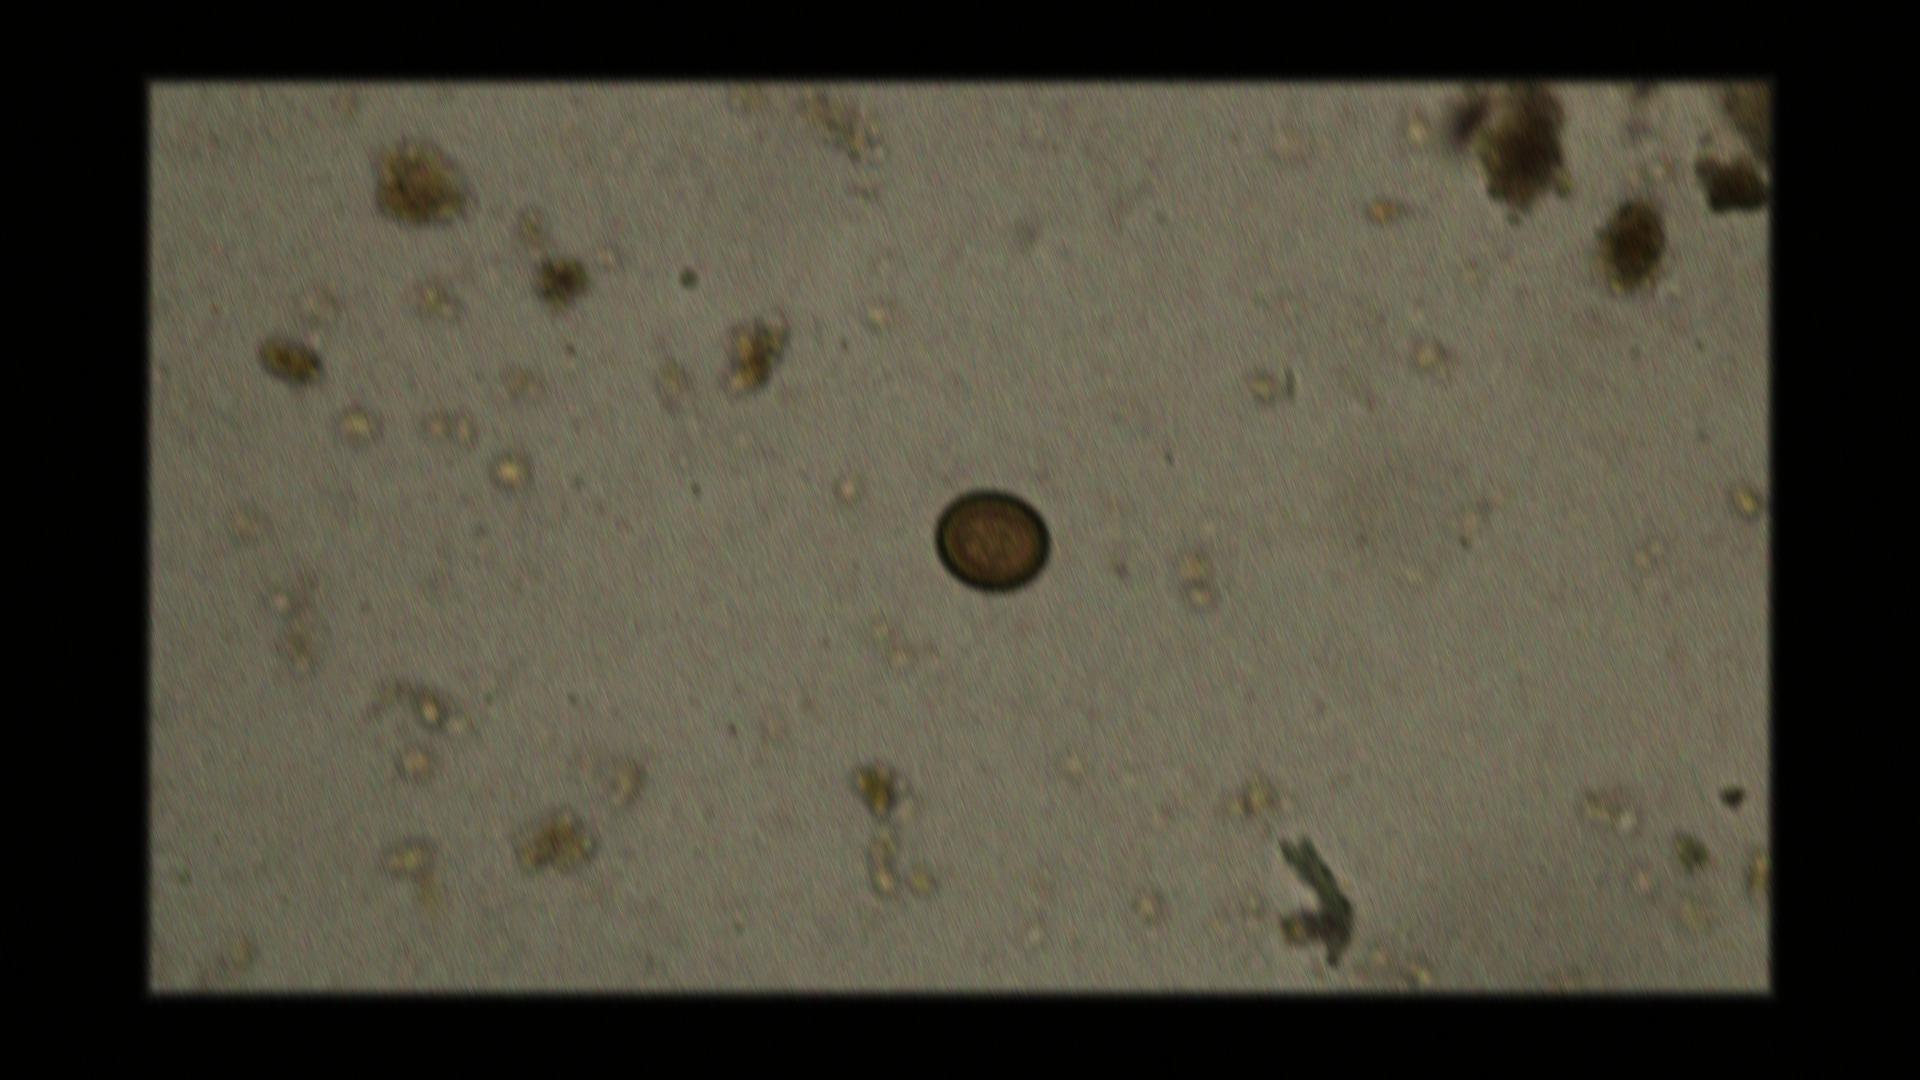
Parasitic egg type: Taenia spp. egg